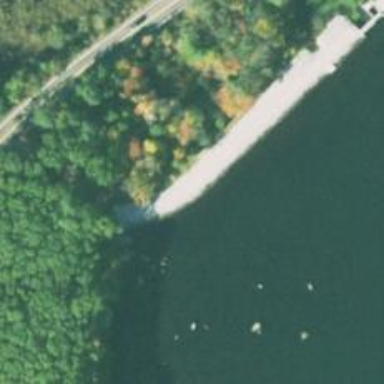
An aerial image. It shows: Dam along waterway.